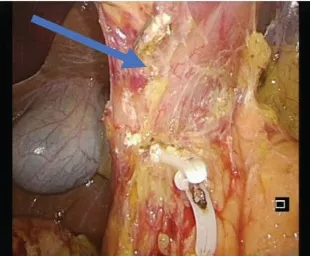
(A) The surgical photograph displayed the post-dissection of the sixth group of lymph nodes at the pylorus and revealed the absence of tissue edema.
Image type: medical_photograph (other_medical_photograph)